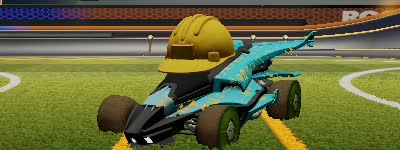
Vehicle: aftershock